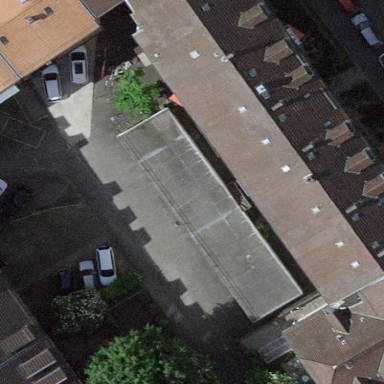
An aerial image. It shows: Group of garages.